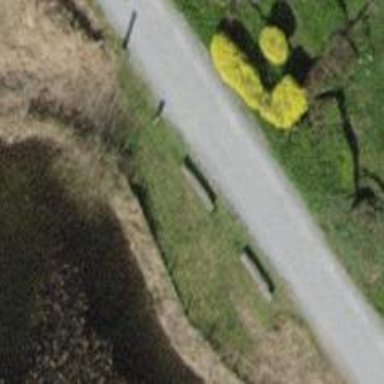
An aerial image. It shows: Brown bench.